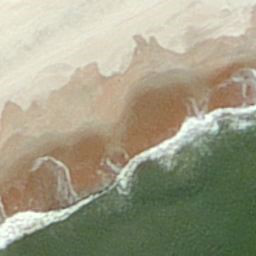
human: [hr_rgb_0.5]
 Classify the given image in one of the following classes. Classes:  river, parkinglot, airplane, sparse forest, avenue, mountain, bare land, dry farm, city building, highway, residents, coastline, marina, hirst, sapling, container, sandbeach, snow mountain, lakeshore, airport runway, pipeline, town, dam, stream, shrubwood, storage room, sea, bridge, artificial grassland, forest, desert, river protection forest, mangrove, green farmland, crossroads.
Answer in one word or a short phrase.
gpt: coastline